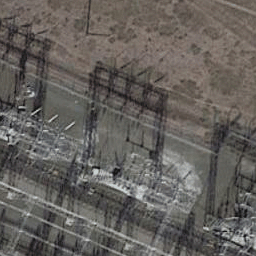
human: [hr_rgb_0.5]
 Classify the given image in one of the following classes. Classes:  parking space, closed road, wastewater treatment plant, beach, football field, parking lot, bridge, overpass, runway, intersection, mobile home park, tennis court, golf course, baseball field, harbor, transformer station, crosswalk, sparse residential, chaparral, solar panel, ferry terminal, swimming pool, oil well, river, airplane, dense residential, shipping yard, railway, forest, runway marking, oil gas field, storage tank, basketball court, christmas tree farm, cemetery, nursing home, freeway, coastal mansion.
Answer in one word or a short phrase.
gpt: transformer station